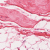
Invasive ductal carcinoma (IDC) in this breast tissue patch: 0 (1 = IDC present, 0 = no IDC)